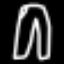
Label: pants